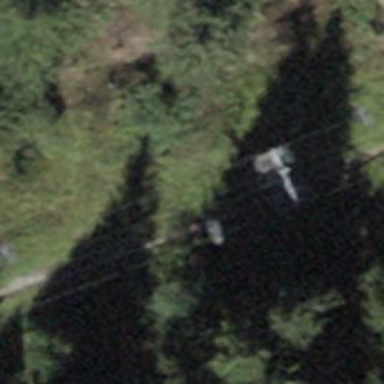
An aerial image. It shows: Pylon used for aerialway.